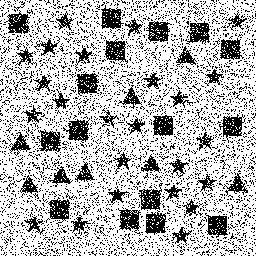
Squares: 16
Triangles: 8
Stars: 24
Total shapes: 48